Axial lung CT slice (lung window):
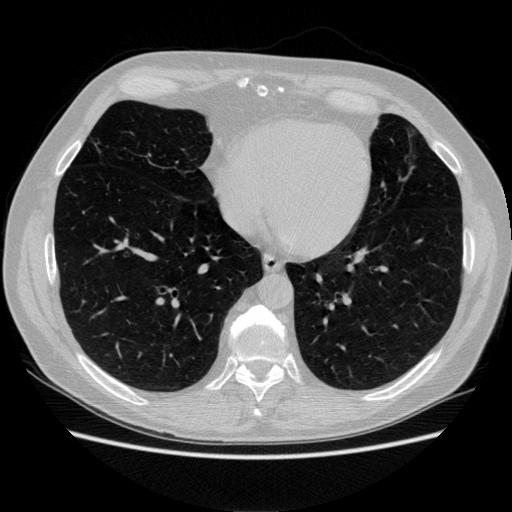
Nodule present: no